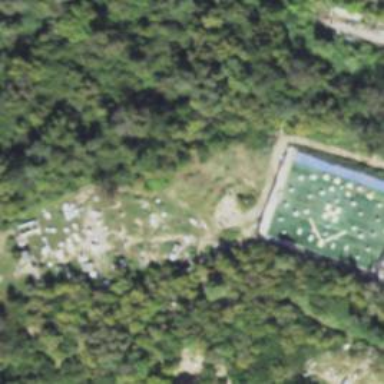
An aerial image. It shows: Sports center dedicated to paintball on leisure land.